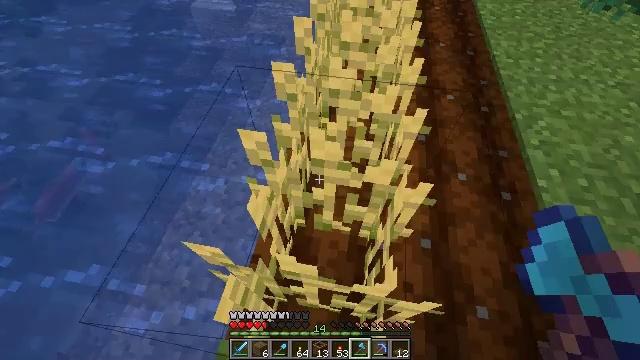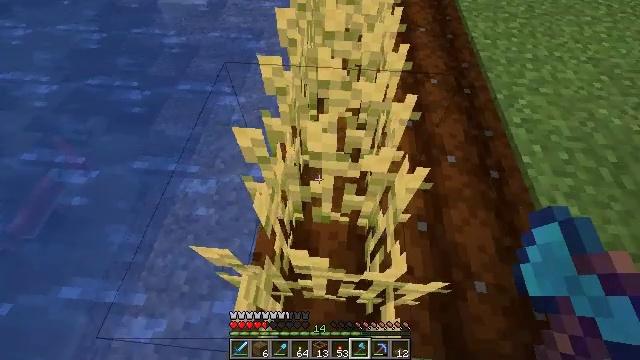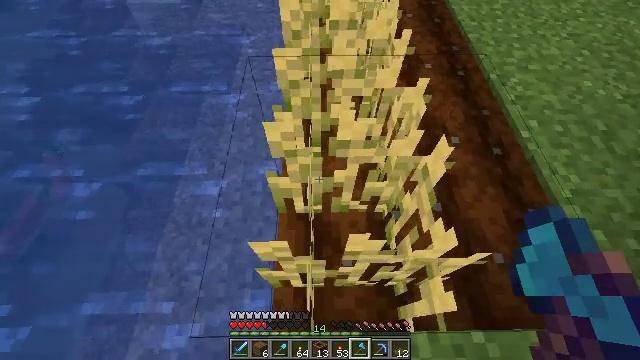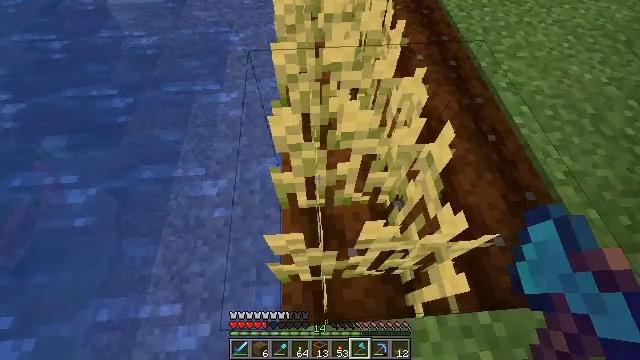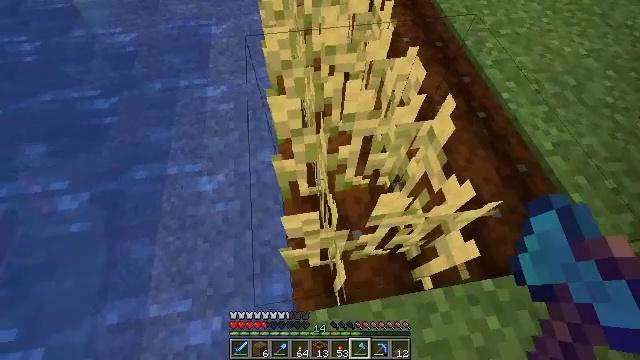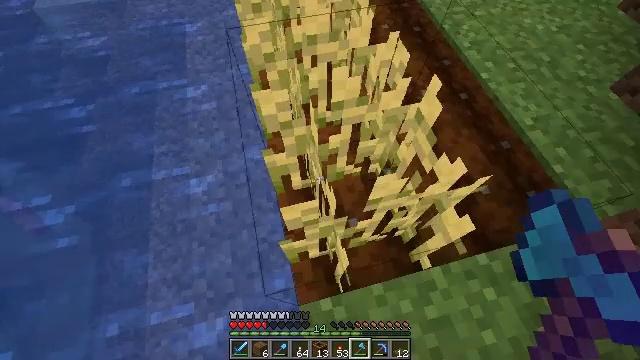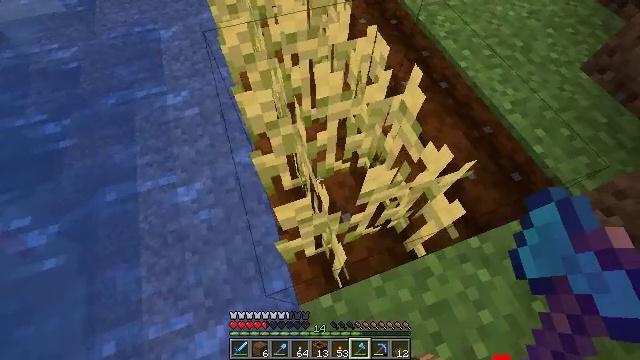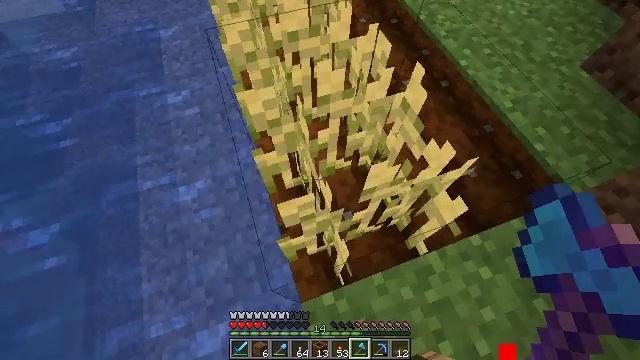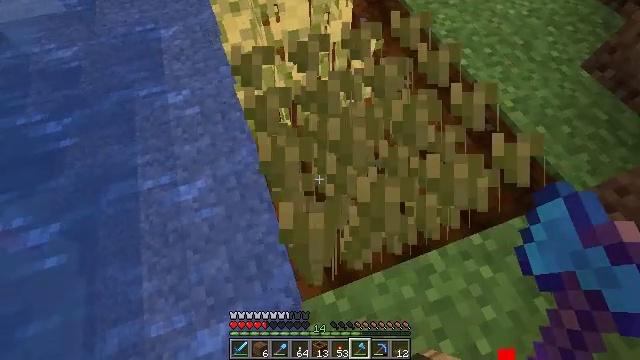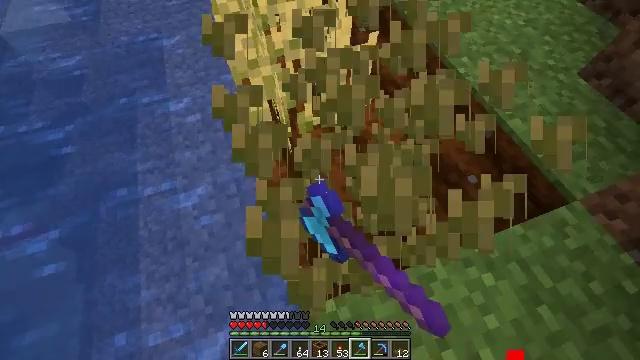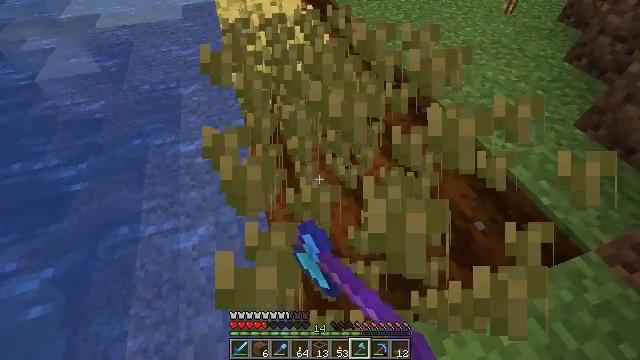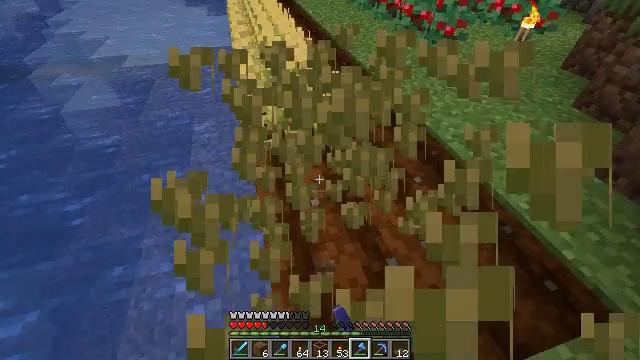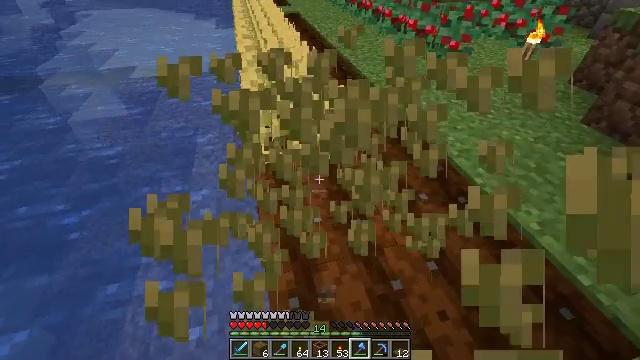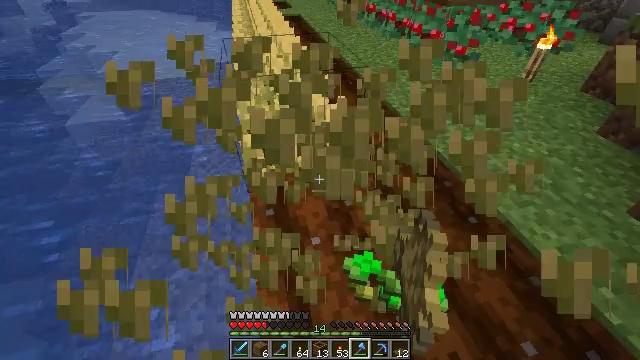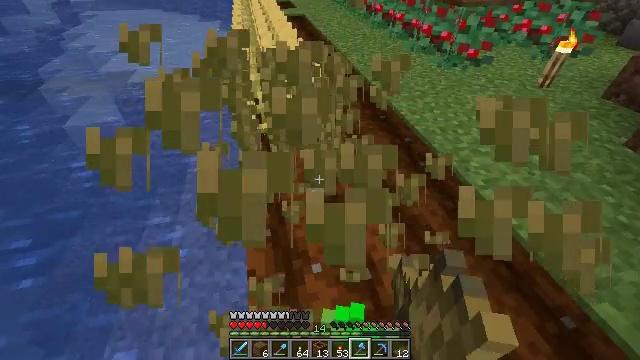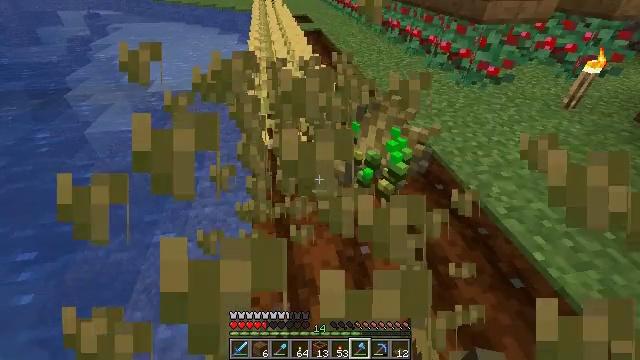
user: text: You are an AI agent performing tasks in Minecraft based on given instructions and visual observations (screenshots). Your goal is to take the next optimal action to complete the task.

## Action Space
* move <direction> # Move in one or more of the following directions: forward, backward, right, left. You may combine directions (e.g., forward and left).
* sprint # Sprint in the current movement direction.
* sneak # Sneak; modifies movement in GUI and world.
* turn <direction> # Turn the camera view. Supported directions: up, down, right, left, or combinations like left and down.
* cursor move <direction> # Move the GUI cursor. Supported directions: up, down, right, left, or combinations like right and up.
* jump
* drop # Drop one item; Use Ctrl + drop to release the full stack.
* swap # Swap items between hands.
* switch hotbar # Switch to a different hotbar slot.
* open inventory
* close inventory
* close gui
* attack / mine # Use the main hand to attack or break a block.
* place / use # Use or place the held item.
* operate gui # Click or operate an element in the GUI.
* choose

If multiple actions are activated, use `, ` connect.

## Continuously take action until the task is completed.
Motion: motion action
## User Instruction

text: Break the mature wheat plants.
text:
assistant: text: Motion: move left, turn right and down
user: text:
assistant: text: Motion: turn right and down
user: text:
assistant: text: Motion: turn right
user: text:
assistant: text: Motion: turn right and down
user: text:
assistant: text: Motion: turn right and down
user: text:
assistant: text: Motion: turn right
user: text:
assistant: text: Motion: no_op
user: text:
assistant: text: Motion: attack / mine
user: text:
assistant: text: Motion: turn up, attack / mine
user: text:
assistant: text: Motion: turn left and up, attack / mine
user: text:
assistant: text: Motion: move forward, turn left and up
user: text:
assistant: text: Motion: move forward, turn left and up
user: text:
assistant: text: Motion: move forward, attack / mine
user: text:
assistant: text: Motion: move forward, attack / mine
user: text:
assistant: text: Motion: move forward, turn left and up, attack / mine
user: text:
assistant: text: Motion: move forward, turn left and up
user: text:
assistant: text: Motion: move forward, attack / mine
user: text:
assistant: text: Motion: move forward, attack / mine
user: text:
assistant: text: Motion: move forward, turn up, attack / mine
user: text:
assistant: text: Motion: move forward, turn up
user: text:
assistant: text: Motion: move forward, attack / mine
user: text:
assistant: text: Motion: move forward, attack / mine
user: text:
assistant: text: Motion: move forward, turn left and up, attack / mine
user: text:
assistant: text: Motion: move forward, turn left and up
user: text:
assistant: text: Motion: move forward
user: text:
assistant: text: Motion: move forward, attack / mine
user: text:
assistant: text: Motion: move forward, attack / mine
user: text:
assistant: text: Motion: move forward, attack / mine
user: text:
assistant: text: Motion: move forward
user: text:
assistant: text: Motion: move forward, attack / mine